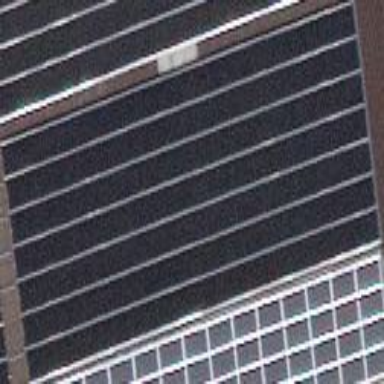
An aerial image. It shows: Solar power generator utilizing photovoltaic technology with solar photovoltaic panels.